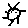
Label: sun